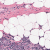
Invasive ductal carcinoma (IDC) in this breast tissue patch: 0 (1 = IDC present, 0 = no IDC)